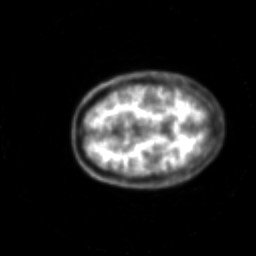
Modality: PET
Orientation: axial
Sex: female
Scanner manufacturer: siemens